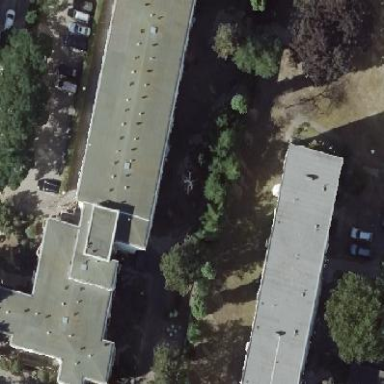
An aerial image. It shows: Apartment building with flat roof.